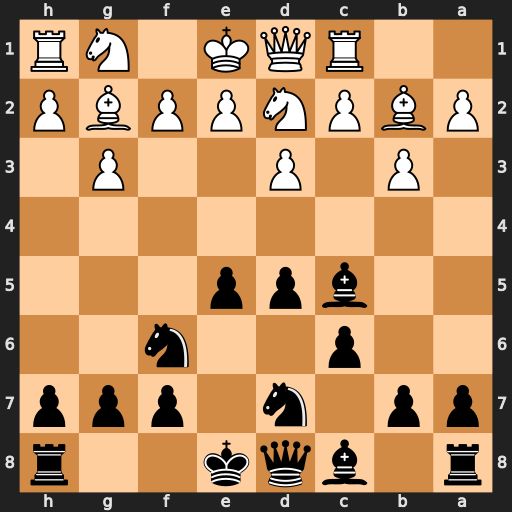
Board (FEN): r1bqk2r/pp1n1ppp/2p2n2/2bpp3/8/1P1P2P1/PBPNPPBP/2RQK1NR
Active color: b
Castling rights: Kkq
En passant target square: -
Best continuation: Bxf2+ Kxf2 Ng4+ Ke1 Ne3